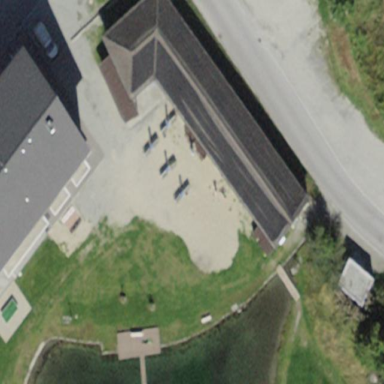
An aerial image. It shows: Gabled building with saddlebrown color. The roof is oriented along the structure.